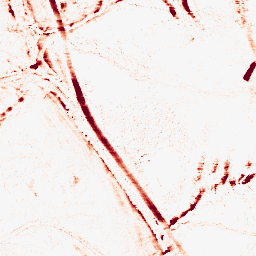
Category: morphological
Decomposition family: morphological_ellipse
Decomposition parameters: operation: opening
width: 5
height: 10
Upsampling method: quartic
Upsampling parameters: scale: 2
Upsampling scale: 2